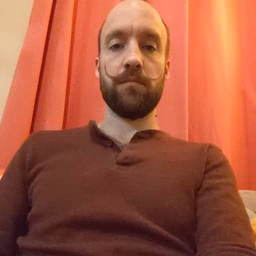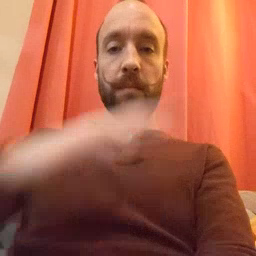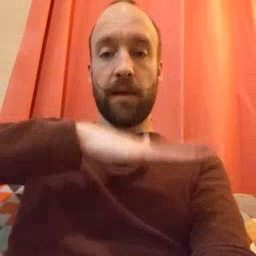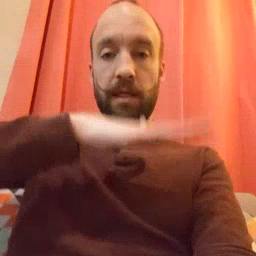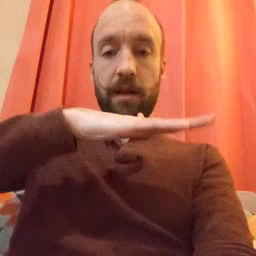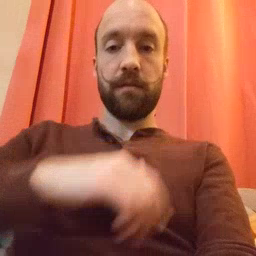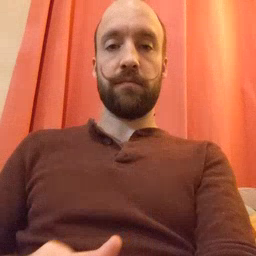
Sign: table